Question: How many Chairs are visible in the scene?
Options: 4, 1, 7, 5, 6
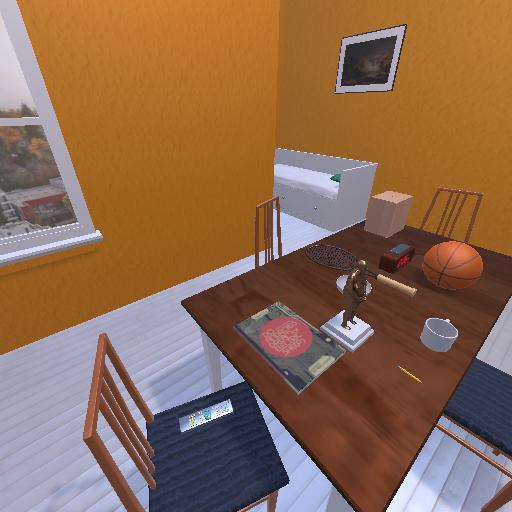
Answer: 4